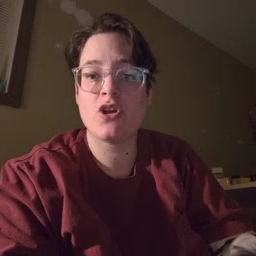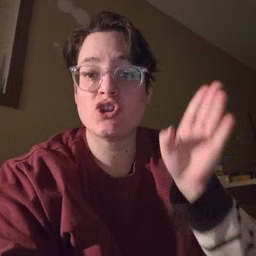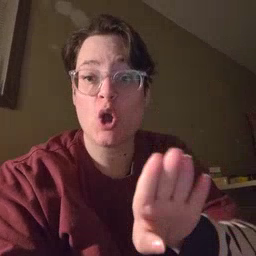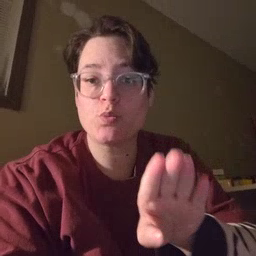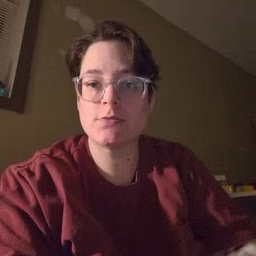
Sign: close